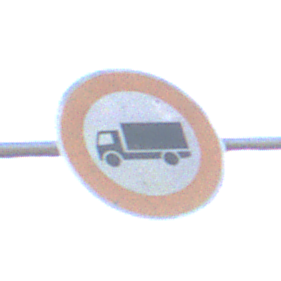
Verkehrszeichen: VerbotFuerKraftfahrzeugeUeberDreiKommaFuenfTonnen
Umgebung: Outdoor, Nature
Tageszeit: SunriseSunset
Wetter: Clear
Licht: Natural
Jahreszeit: NotSpecified
Kontrast: HighContrast